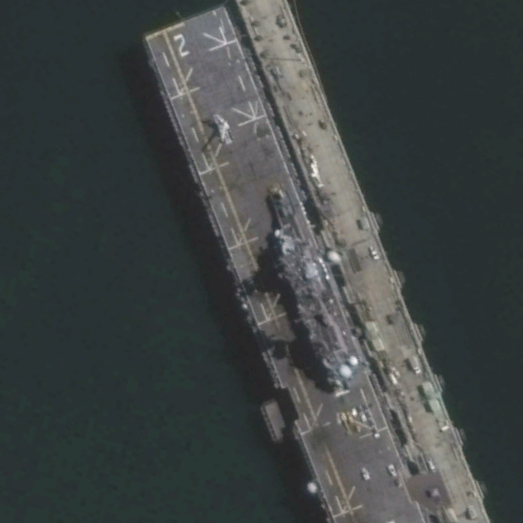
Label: Wasp-class_assault_ship